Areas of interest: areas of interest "Educational"
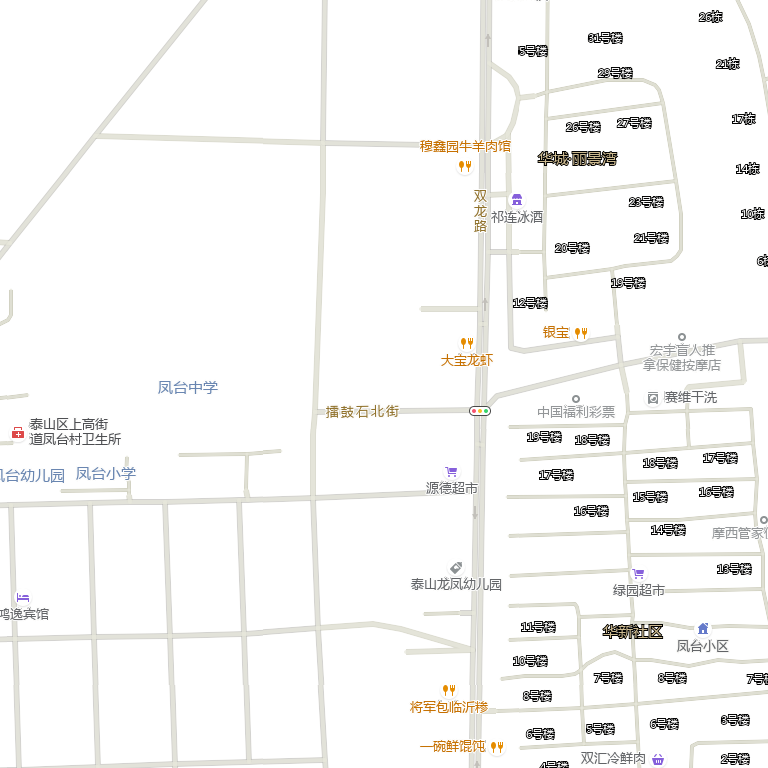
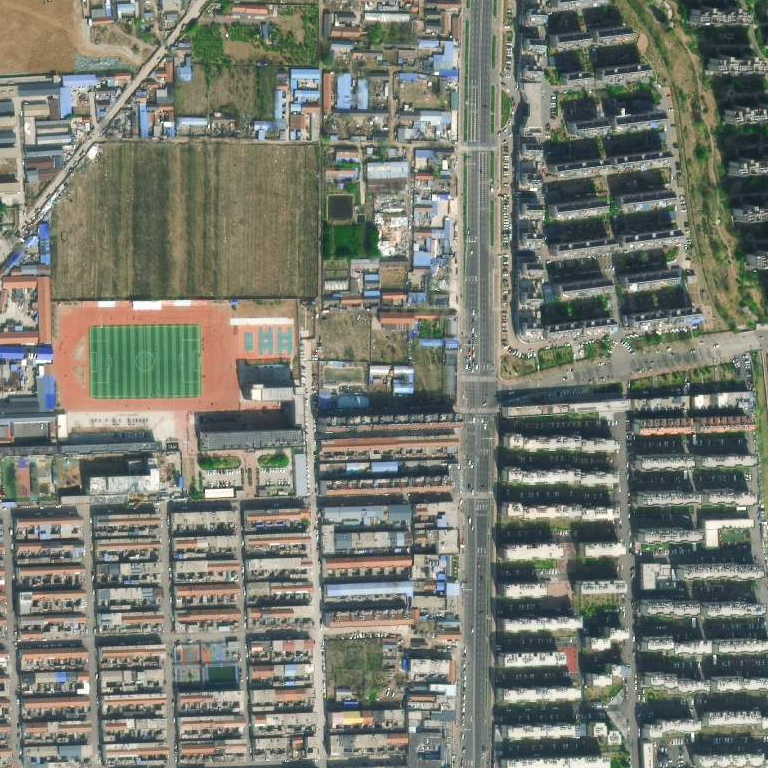